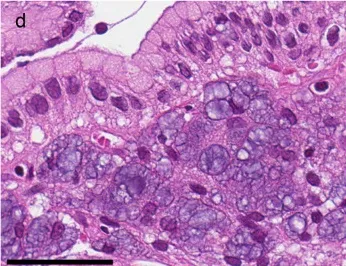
Radiological and biopsy findings. (d) Gastric mucosa (H&E): Infiltration of vacuolated histiocytes in an extended lamina propria. All scale-bars 50 mum.
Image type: pathology (h&e)